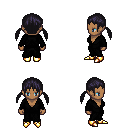
a pixel art fantasy rpg character, female body template, human, dark skin, gray robe, teal pants, raven twin-tailed hairstyle, gold boots, four views (front, back, left, right), 2x2 character sprite sheet, small pixel art, hard edges, no anti-aliasing